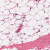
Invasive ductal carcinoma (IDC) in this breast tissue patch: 0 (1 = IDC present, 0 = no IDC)